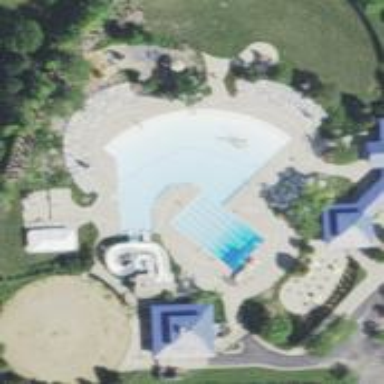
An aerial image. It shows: Swimming pool located in leisure land.